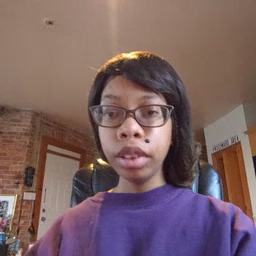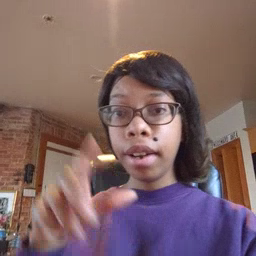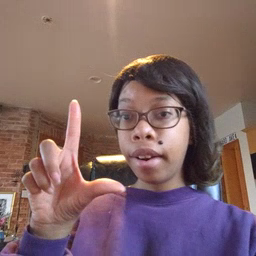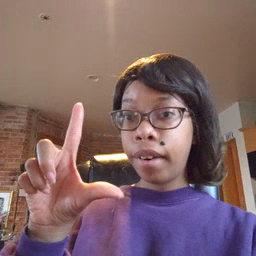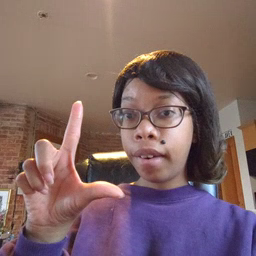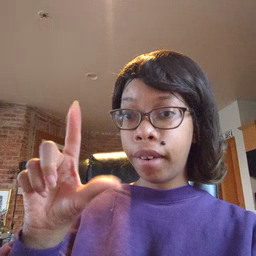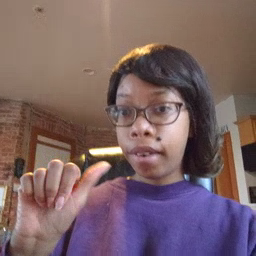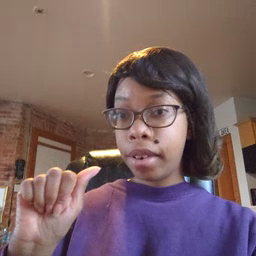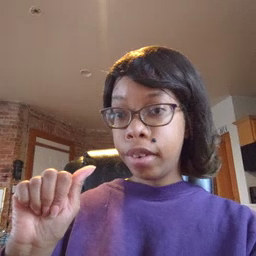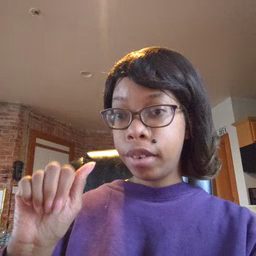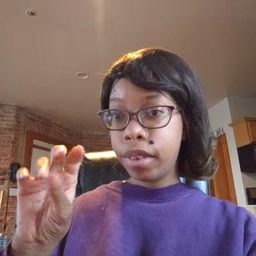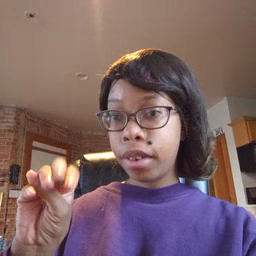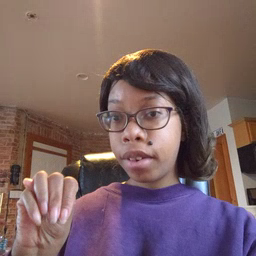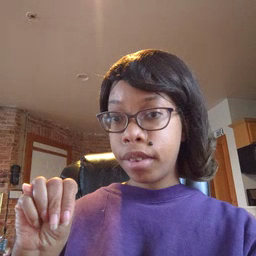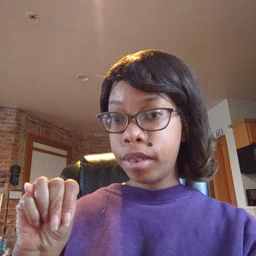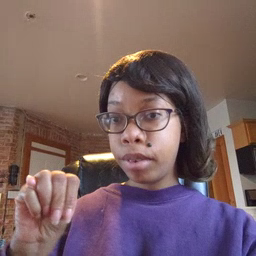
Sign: lamp